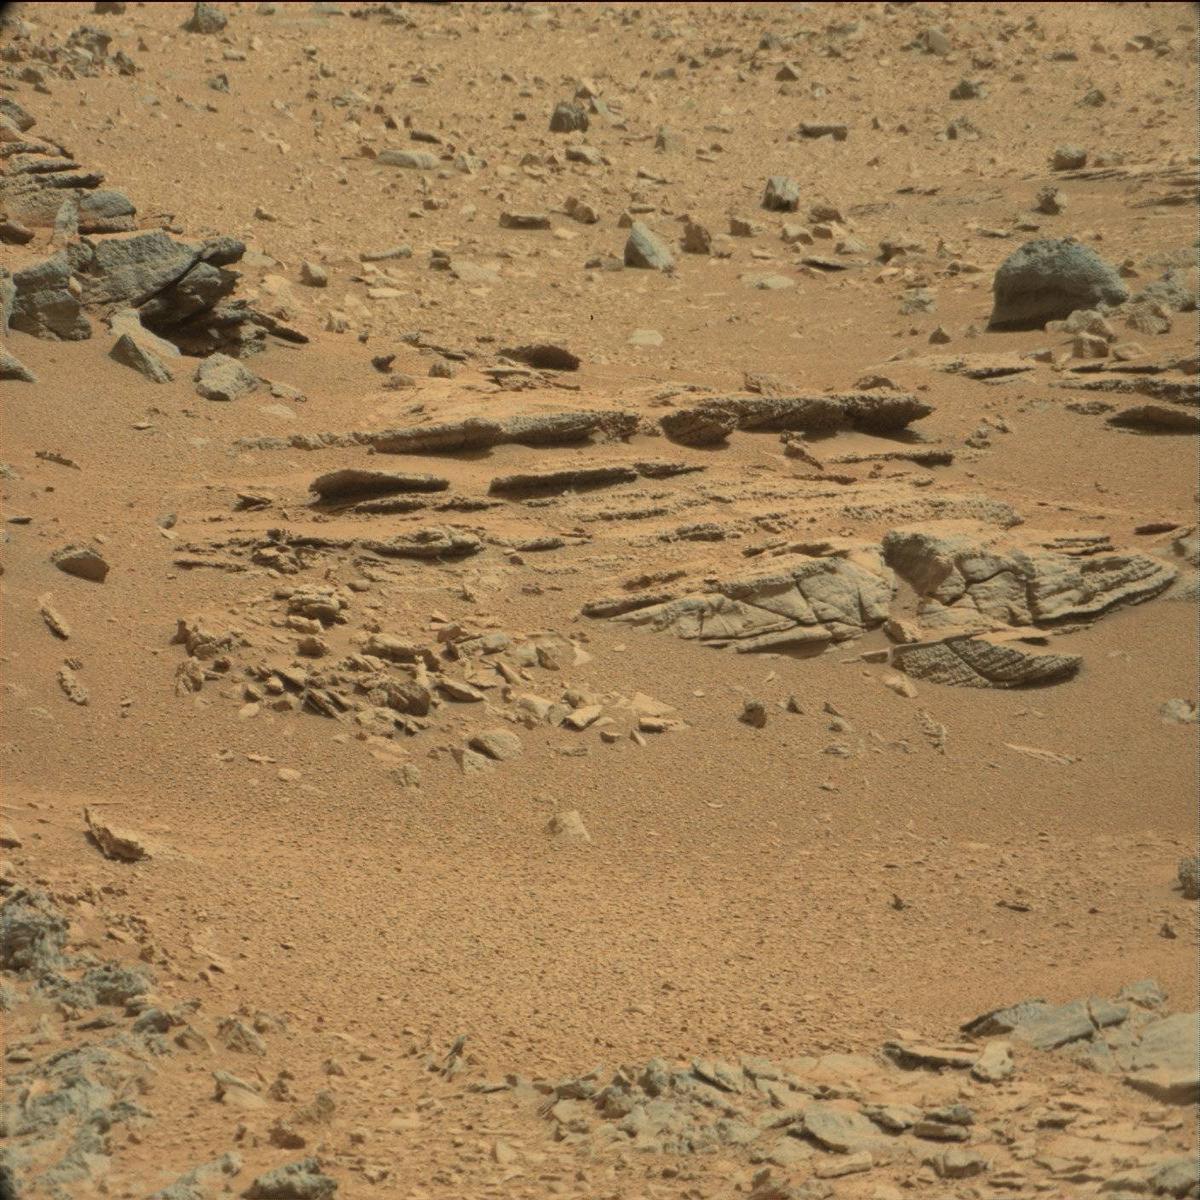
Terrain classes present: Bedrock, Rock, Sand / Soil